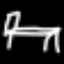
Label: bed